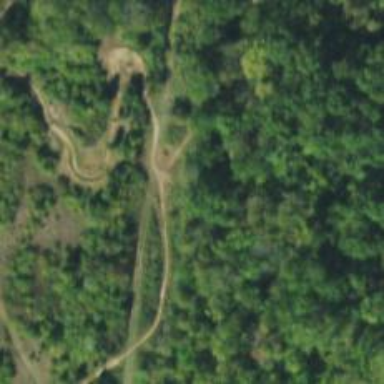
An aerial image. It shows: Path designated as bicycle road.